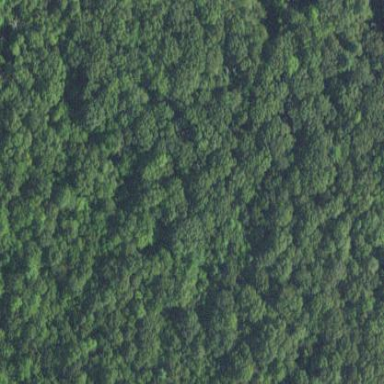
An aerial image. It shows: Variety of mixed leaves.